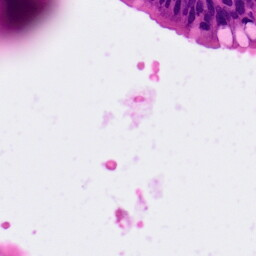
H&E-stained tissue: Pancreatic